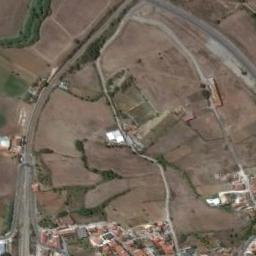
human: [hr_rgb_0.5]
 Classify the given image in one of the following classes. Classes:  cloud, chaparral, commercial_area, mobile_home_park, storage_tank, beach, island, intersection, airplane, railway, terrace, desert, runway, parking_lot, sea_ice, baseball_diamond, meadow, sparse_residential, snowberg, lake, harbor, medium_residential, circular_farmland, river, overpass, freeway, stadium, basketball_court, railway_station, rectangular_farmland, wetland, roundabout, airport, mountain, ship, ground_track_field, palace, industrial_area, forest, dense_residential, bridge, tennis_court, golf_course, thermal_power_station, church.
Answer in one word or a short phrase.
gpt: rectangular_farmland